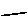
Label: line